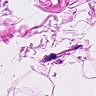
Metastatic tissue present: no